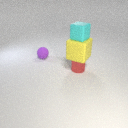
large yellow rubber cube above small red metal cylinder